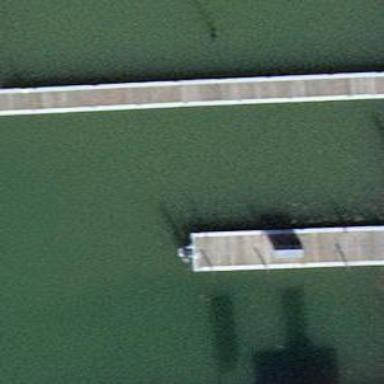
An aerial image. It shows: Man-made pier.